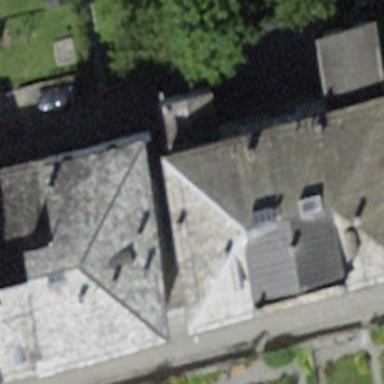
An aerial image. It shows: Residential building with hipped roof.